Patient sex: F
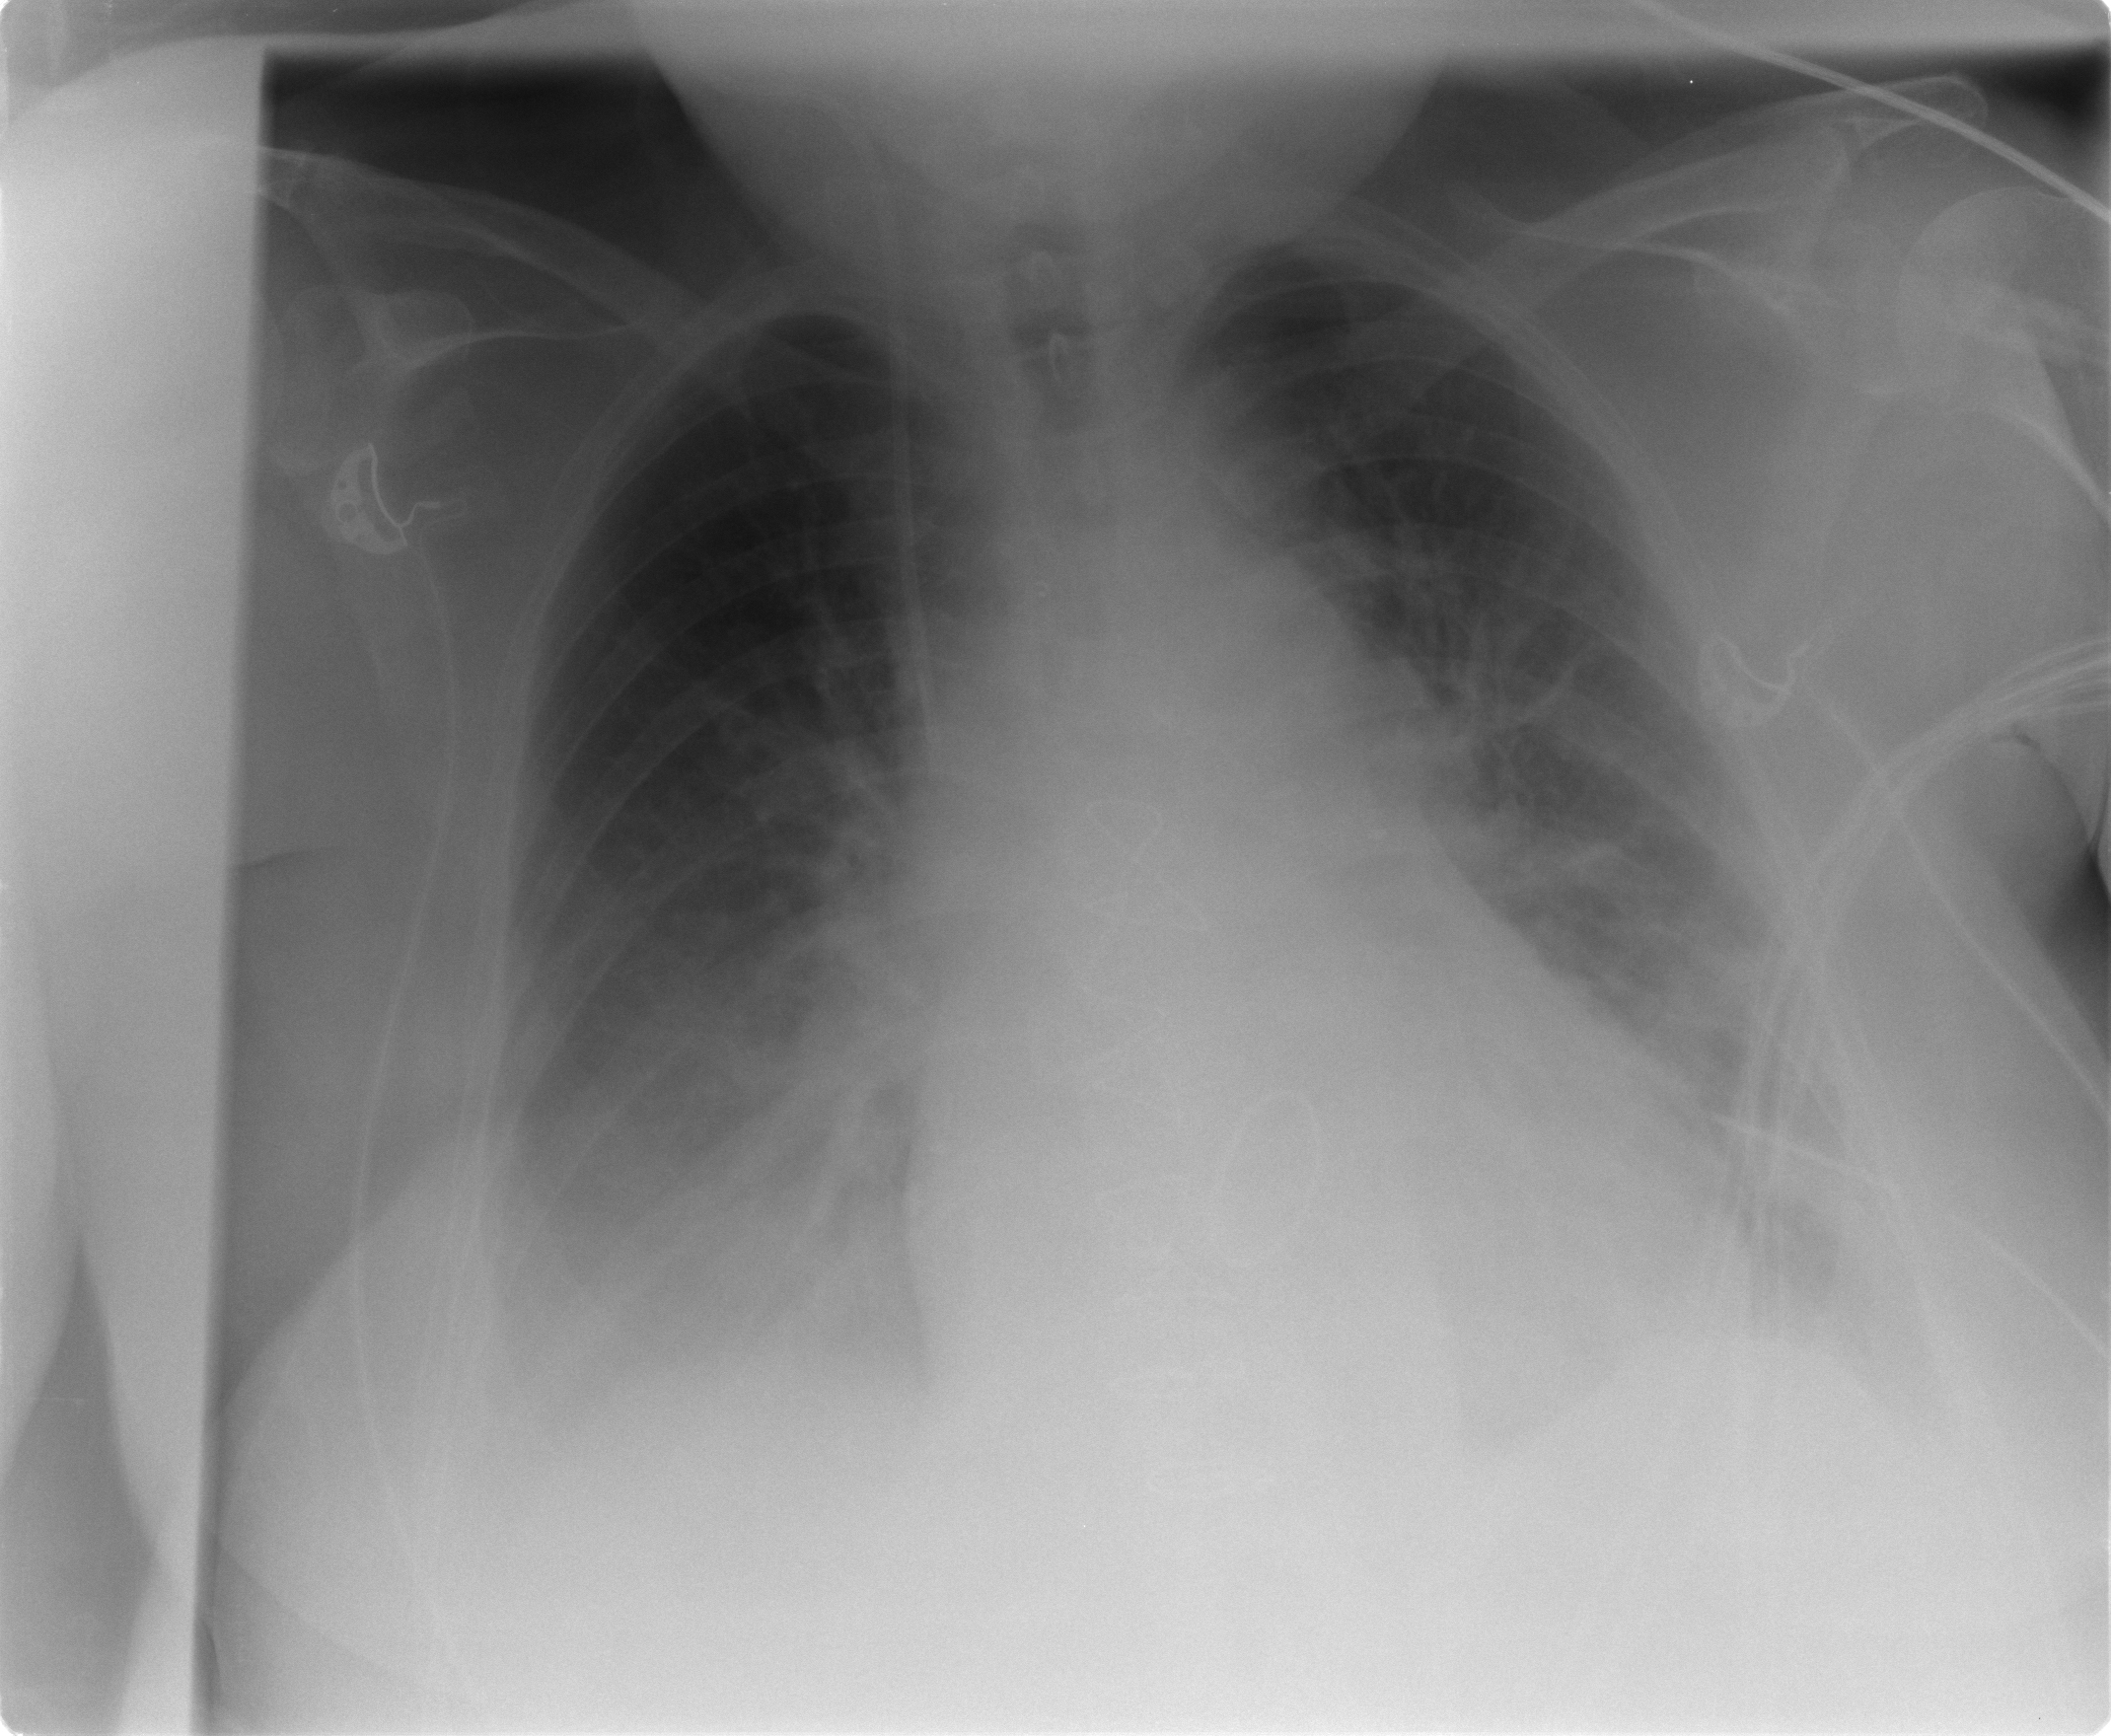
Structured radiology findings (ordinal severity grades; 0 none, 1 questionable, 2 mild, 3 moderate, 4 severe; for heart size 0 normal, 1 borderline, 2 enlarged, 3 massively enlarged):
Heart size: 0
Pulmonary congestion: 2
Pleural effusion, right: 2
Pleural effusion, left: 2
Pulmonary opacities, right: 0
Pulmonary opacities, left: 0
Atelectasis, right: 2
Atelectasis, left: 2